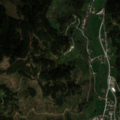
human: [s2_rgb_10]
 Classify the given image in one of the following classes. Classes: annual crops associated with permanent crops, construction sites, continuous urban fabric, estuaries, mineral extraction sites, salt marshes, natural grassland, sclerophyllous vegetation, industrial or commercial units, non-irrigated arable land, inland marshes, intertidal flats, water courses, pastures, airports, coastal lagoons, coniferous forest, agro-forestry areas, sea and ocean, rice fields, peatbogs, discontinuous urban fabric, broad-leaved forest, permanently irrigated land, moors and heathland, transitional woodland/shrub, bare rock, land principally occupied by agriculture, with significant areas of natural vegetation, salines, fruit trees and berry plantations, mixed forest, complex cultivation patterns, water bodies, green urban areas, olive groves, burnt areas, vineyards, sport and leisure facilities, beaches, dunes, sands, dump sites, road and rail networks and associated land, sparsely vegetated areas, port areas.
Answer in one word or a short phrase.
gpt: discontinuous urban fabric, pastures, coniferous forest, mixed forest